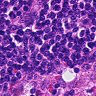
Metastatic tissue present: no